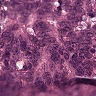
Metastatic tissue present: yes